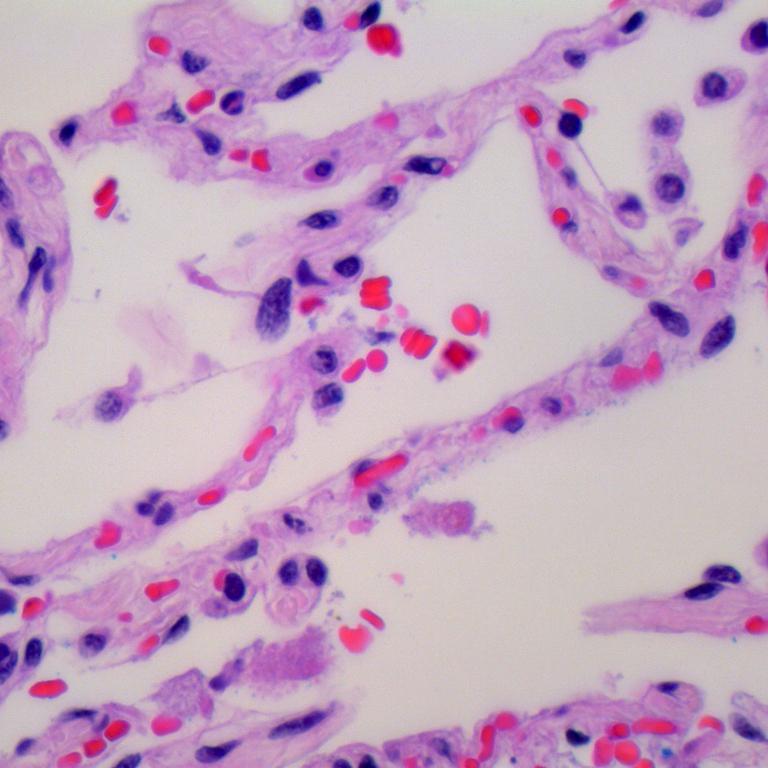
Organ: lung
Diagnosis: benign